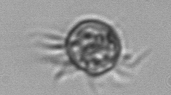
Label: Ciliophora